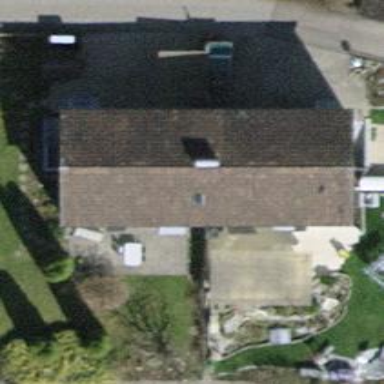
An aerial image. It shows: Building with tile roof.